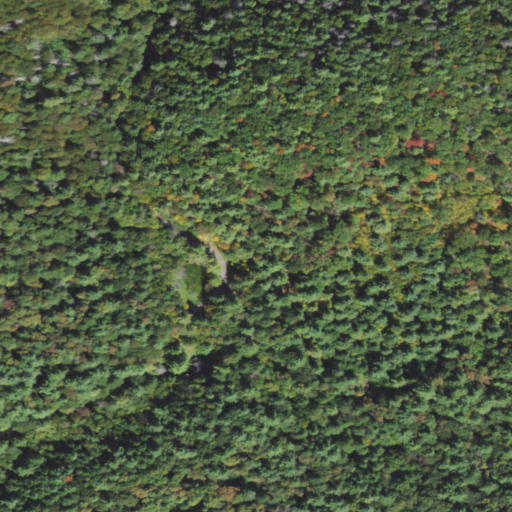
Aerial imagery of gap in Pennsylvania named Kettle Gap containing evergreen forest, mixed forest, open development, deciduous forest, and low intensity development